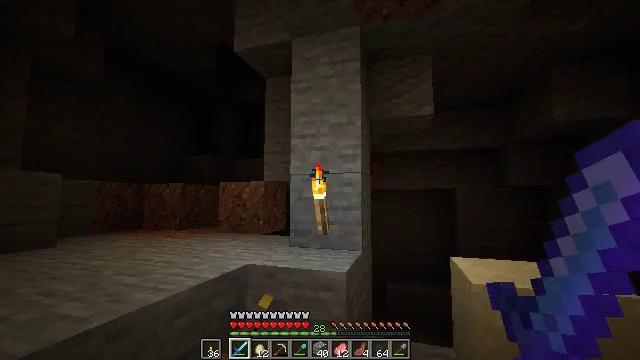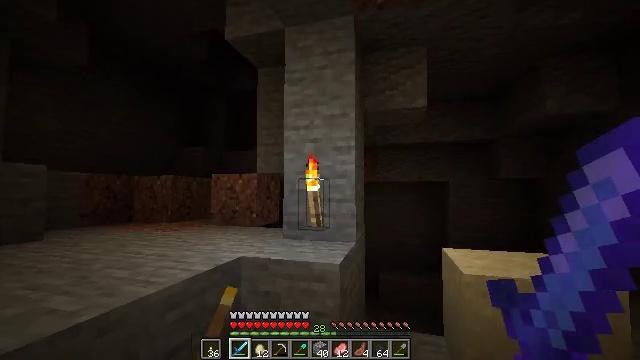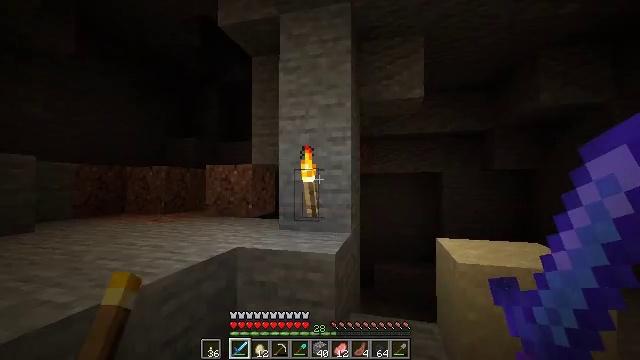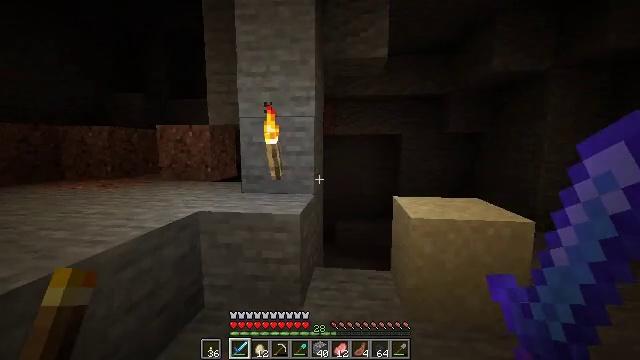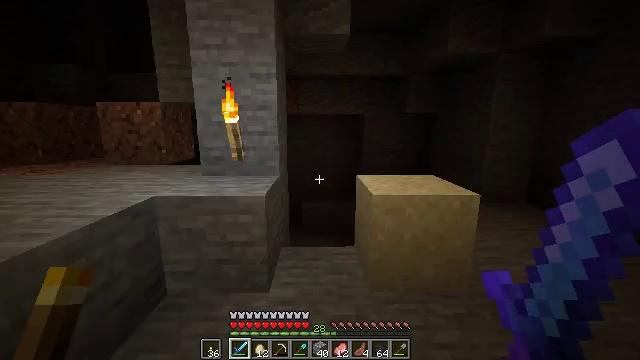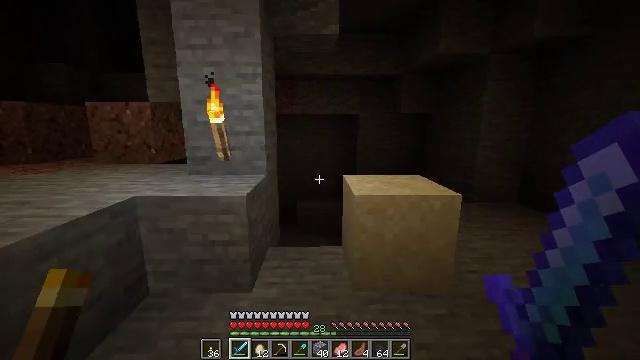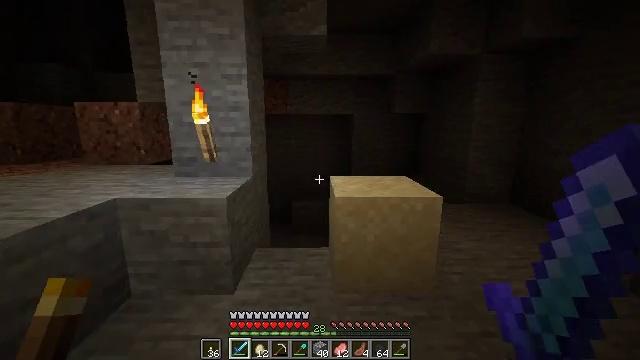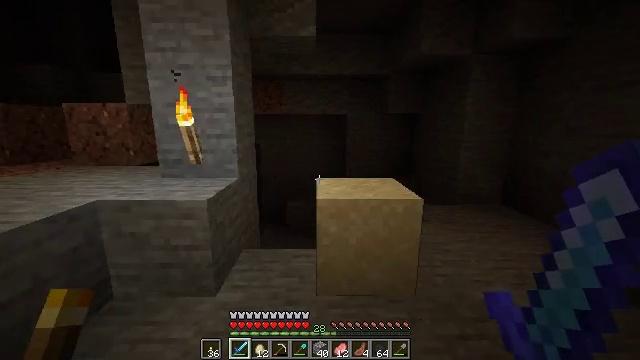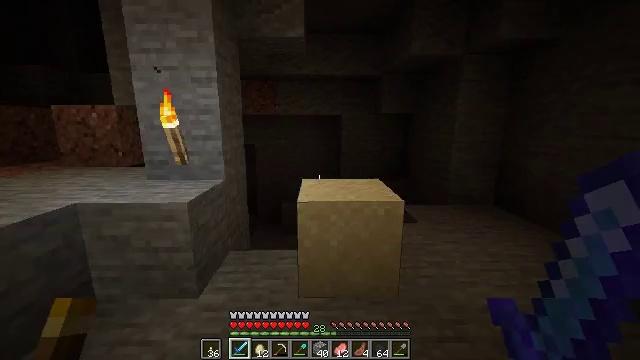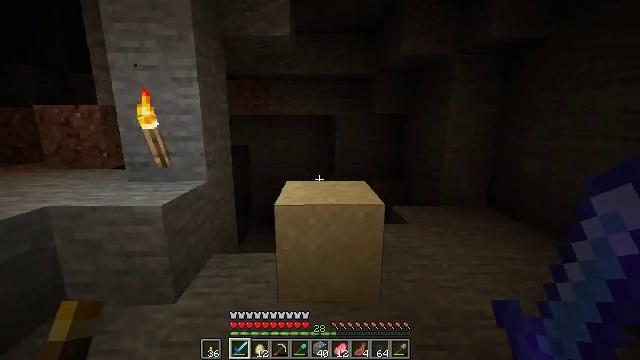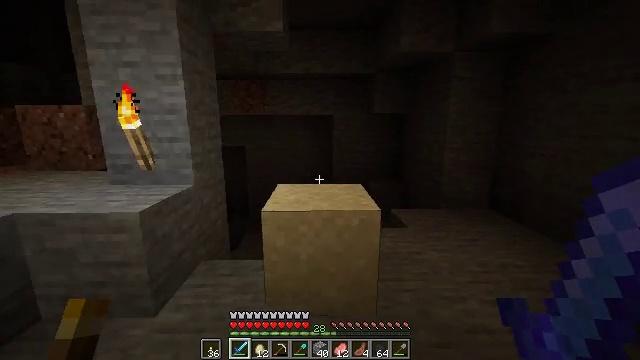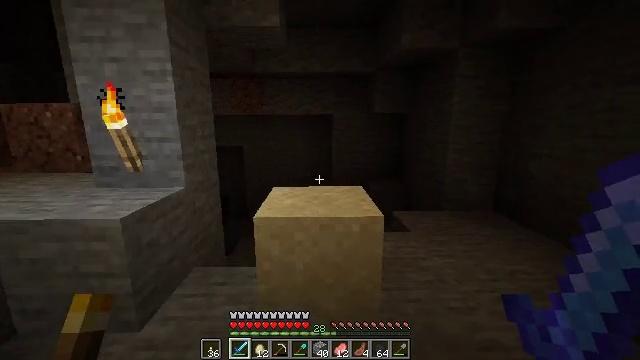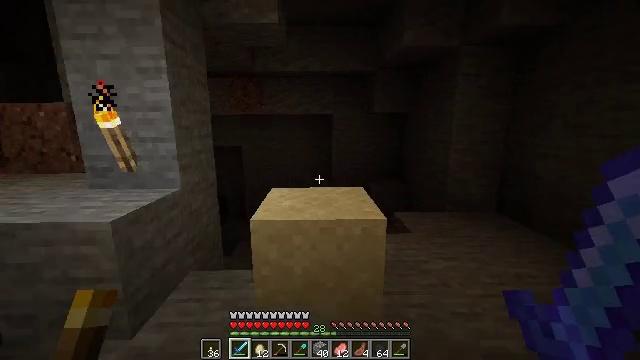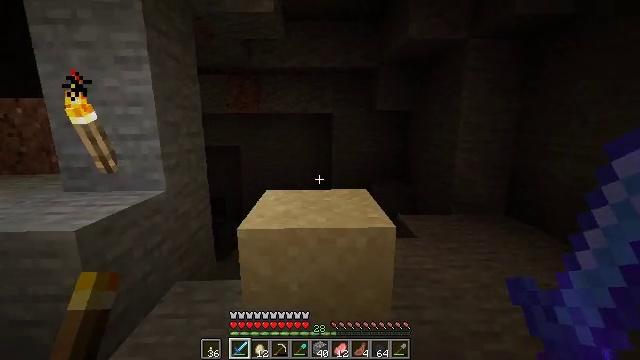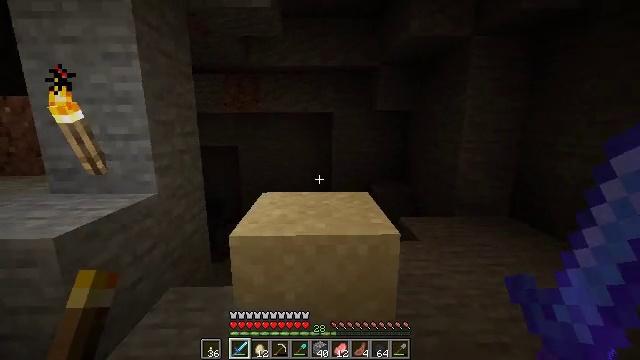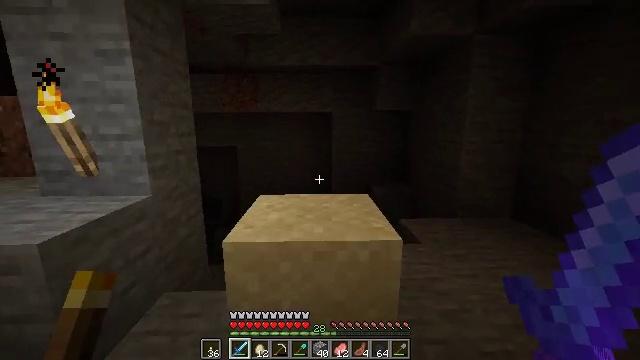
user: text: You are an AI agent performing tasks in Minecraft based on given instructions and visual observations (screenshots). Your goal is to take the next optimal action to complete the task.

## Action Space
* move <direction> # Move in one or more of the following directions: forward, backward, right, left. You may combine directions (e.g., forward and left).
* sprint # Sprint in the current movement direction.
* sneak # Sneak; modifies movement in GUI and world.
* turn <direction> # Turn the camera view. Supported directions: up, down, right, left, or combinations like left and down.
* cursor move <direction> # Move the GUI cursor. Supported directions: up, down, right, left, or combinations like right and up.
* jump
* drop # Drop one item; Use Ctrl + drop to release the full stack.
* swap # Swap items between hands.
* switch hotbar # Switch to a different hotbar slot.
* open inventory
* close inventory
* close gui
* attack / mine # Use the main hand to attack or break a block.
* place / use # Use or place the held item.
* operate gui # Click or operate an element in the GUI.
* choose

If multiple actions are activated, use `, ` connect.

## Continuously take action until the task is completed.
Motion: motion action
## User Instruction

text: Attack the ground to gather sand.
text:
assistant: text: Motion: turn right and down
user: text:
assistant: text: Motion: turn right and down
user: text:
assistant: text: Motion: turn right and down
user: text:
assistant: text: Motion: move right, turn right and down
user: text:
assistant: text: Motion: move right
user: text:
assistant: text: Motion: move right
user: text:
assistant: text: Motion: move right
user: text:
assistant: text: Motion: move right
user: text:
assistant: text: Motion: move forward
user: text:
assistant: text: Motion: move forward
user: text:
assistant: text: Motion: move forward
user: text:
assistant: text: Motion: move forward
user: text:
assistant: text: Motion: move forward
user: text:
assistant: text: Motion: no_op
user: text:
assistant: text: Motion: no_op
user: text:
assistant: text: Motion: no_op
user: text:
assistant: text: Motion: turn up
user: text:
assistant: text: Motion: turn up
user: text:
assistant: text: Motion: turn left and up
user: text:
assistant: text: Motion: turn left and up
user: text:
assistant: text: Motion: turn left and up
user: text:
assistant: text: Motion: turn up
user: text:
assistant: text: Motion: no_op
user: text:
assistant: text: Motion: no_op
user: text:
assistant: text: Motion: no_op
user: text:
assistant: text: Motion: no_op
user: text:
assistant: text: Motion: no_op
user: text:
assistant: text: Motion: no_op
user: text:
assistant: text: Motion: turn right and down
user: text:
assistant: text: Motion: turn right and down